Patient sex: M
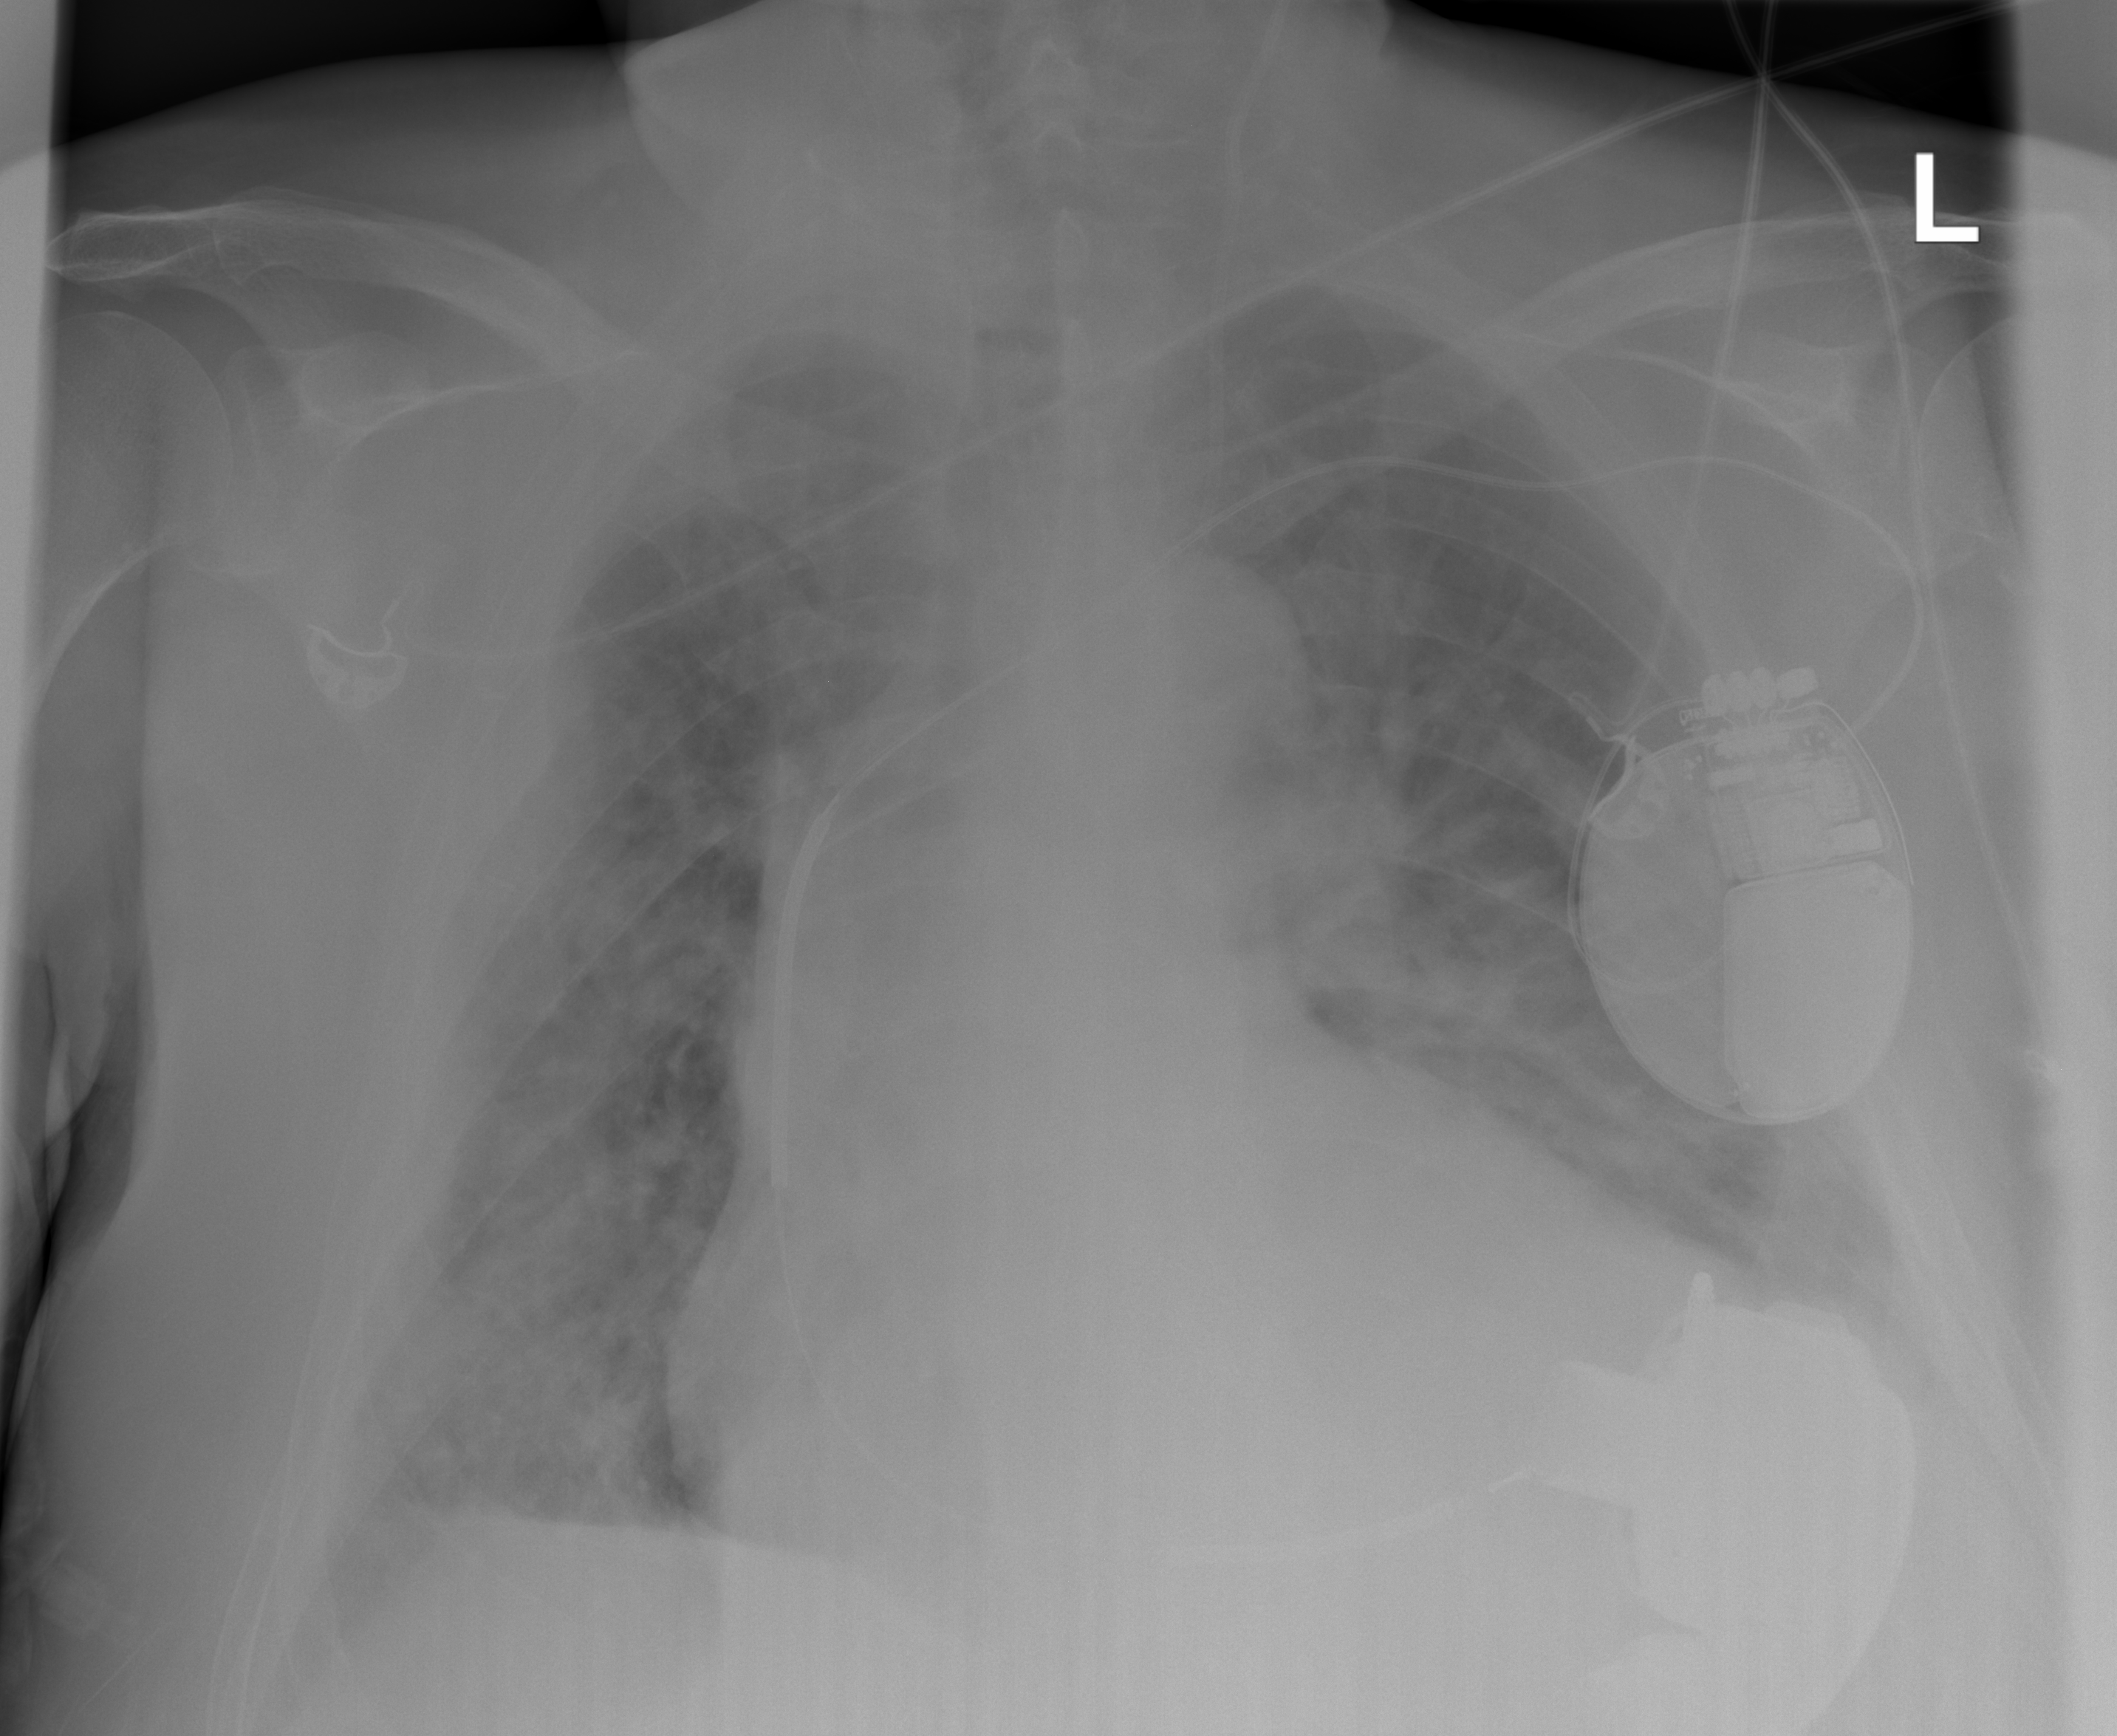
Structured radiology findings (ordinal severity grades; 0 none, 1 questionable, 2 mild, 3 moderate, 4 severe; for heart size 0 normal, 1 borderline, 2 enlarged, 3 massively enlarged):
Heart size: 3
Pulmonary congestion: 3
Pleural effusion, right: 1
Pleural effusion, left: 1
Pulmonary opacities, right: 2
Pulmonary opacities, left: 2
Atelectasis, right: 2
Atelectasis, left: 2